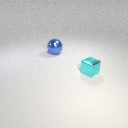
small cyan metal cube to the right of large blue metal sphere